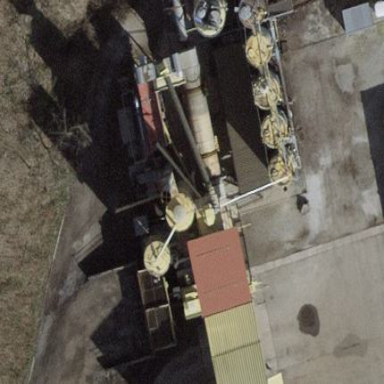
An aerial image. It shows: Industrial building.